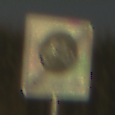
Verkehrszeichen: EndeFahrradstrasse
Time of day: SunriseSunset
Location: Outdoor (RoadRail)
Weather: Clear
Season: NotSpecified
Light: Natural